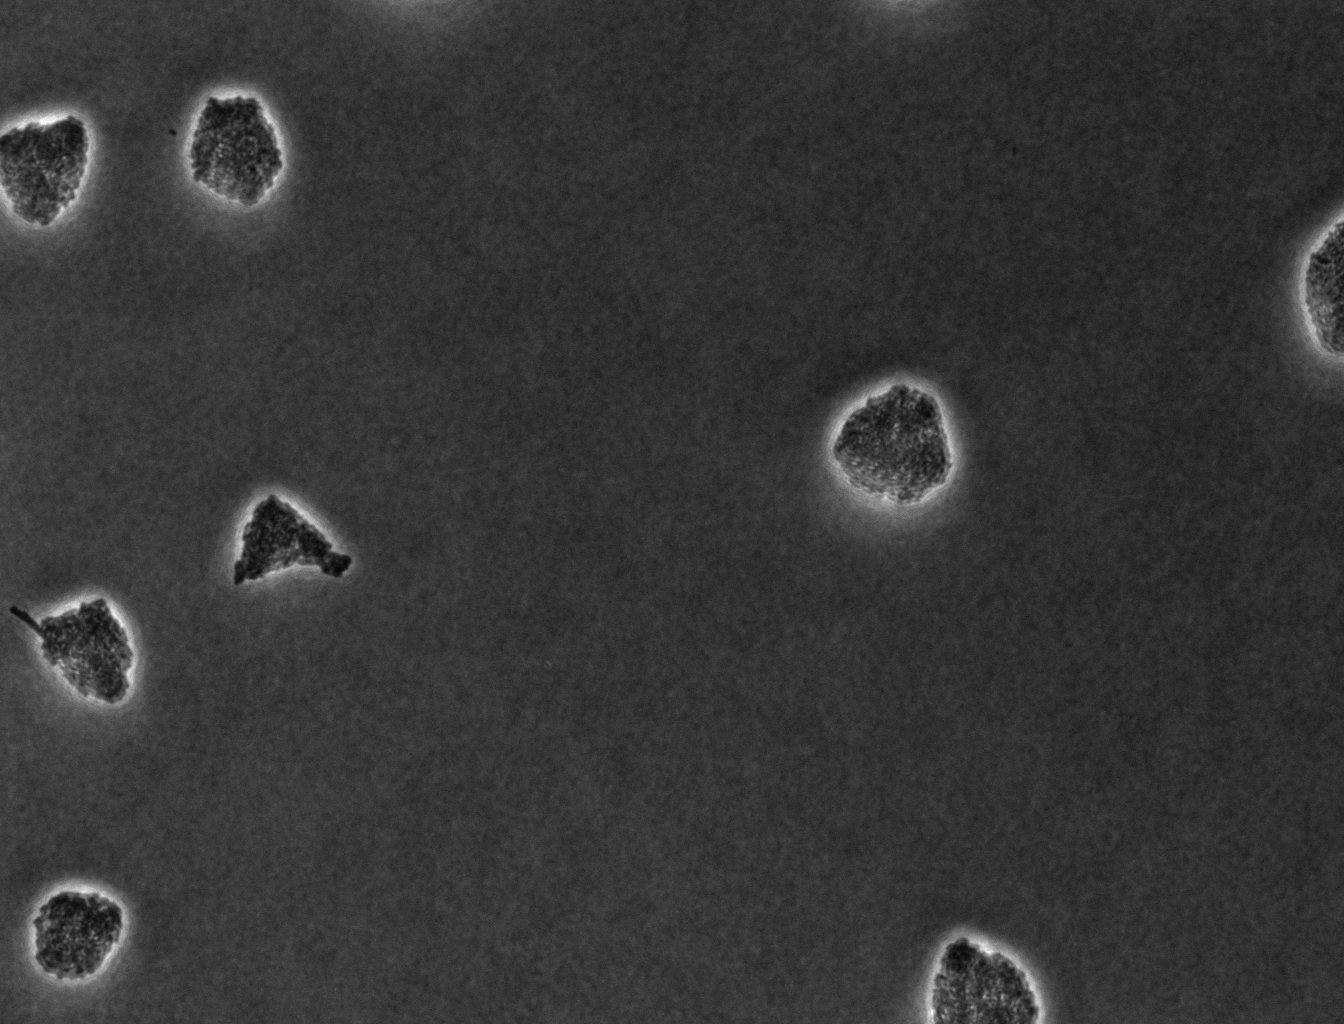
Phase contrast microscopy, 20x objective, 5 h incubation